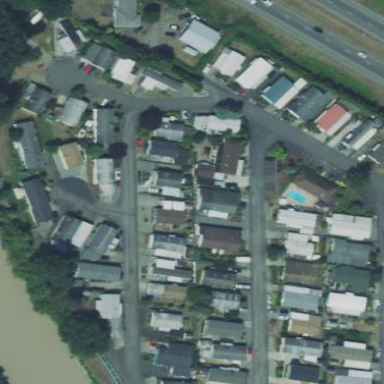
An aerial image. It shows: Residential area designated as trailer park.